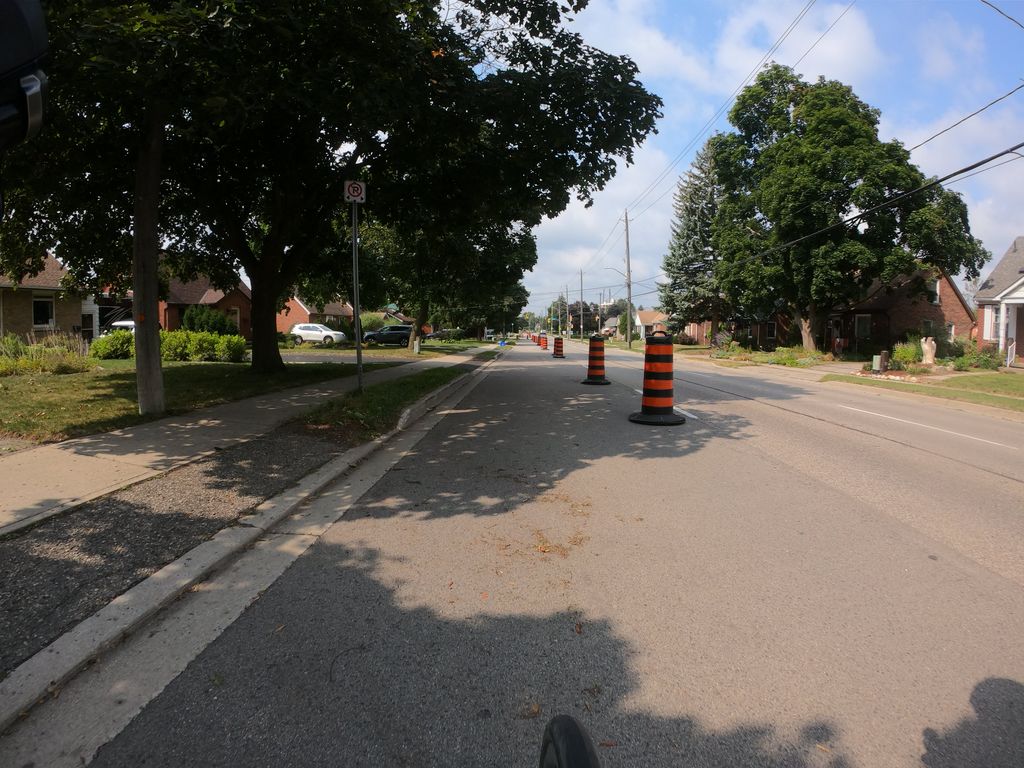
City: kitchener-waterloo